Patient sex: F
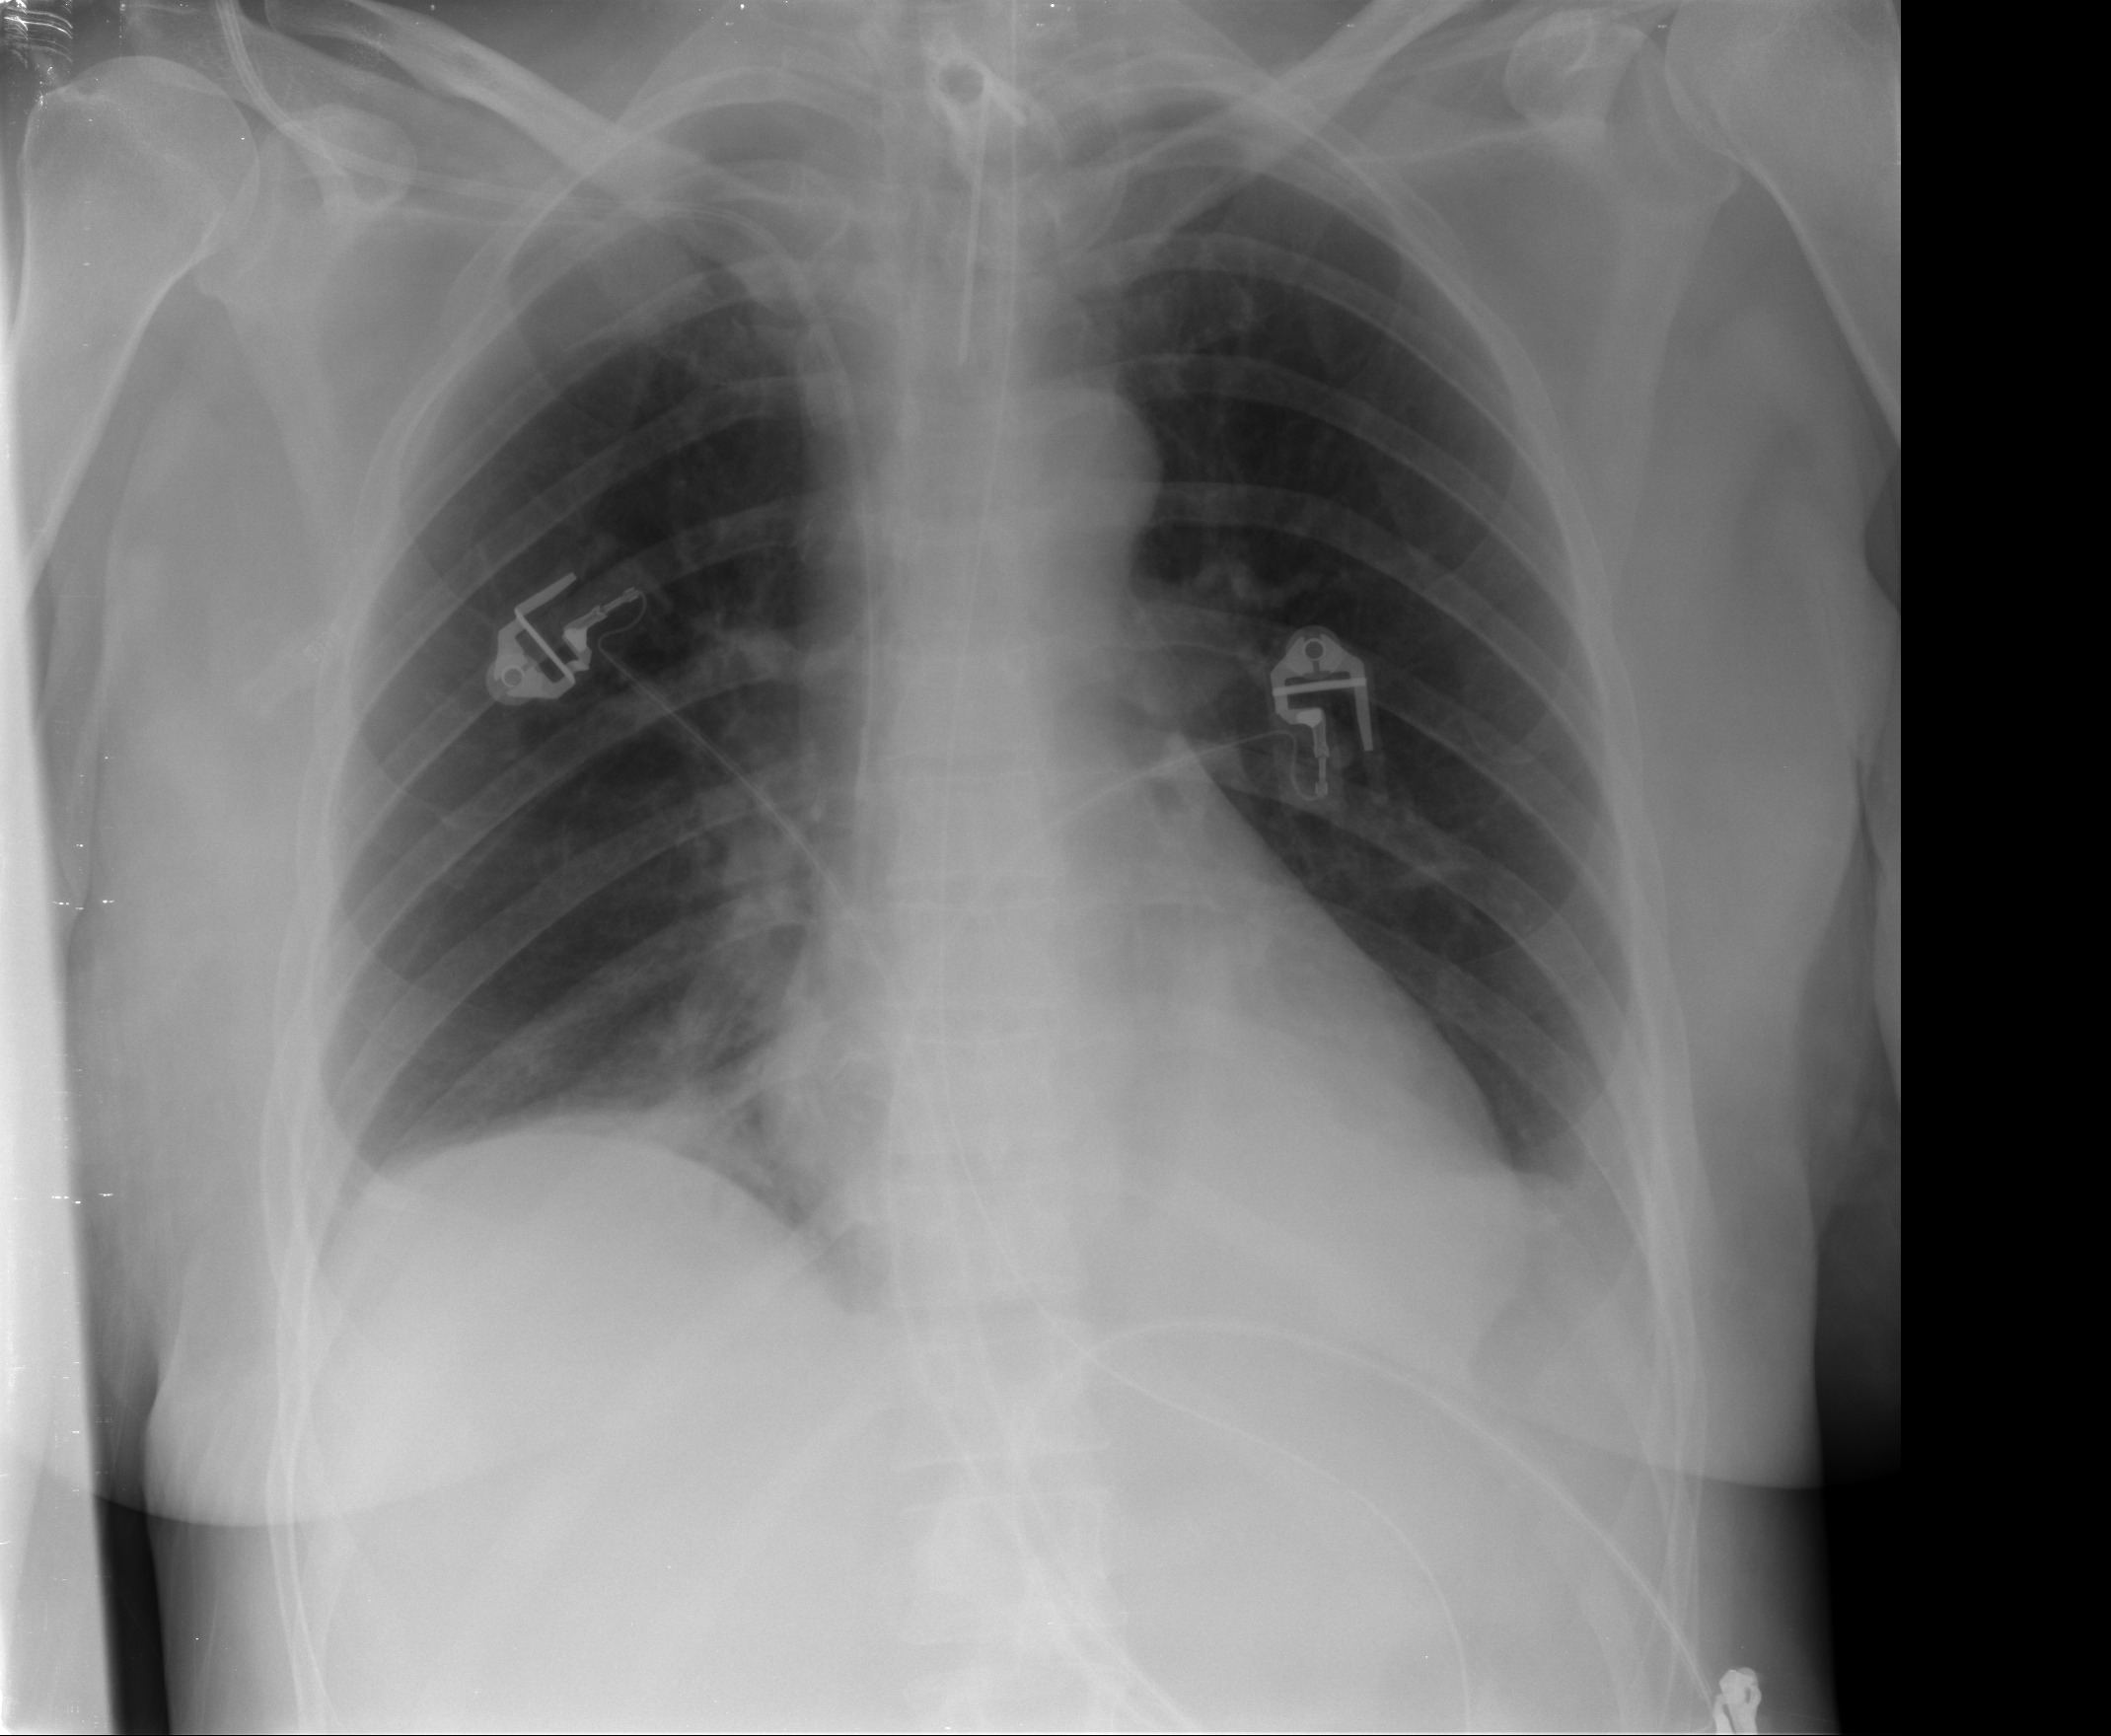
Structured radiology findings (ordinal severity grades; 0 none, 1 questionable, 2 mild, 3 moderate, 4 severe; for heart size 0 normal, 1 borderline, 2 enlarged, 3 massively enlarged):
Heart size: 0
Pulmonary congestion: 0
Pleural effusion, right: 0
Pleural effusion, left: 1
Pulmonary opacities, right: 0
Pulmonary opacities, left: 0
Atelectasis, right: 2
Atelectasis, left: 2